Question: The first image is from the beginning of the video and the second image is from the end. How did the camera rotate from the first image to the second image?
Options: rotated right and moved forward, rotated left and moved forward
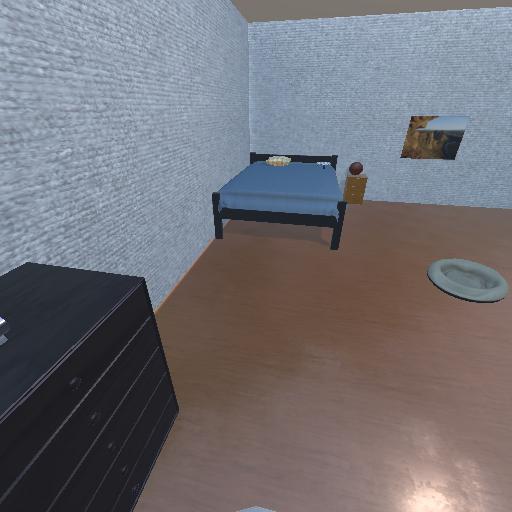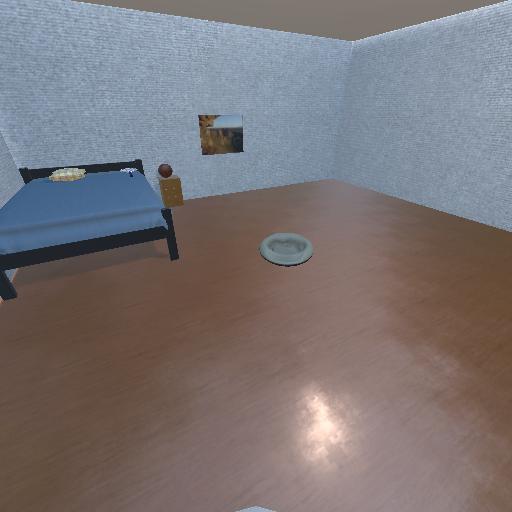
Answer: rotated right and moved forward